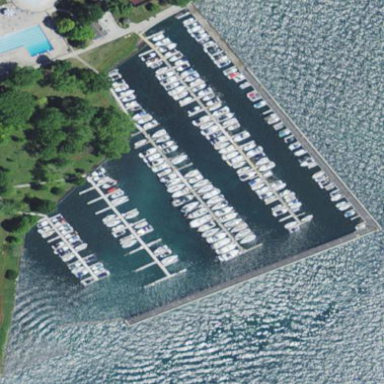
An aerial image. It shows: Marina on leisure land.